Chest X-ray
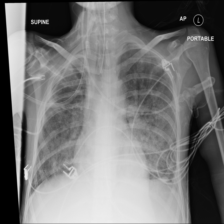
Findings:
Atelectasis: negative
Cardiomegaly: negative
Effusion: negative
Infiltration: negative
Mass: negative
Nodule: negative
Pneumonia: negative
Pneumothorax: negative
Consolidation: negative
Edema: negative
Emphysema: negative
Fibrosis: negative
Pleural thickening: negative
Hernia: negative